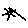
Label: sun